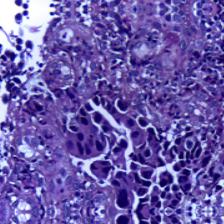
Diagnosis: OSCC